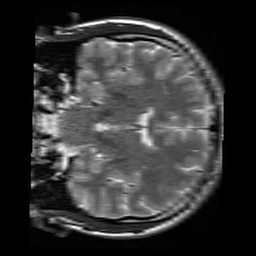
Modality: T2w
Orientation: coronal
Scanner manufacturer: siemens
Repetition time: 3.9 s
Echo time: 0.076 s